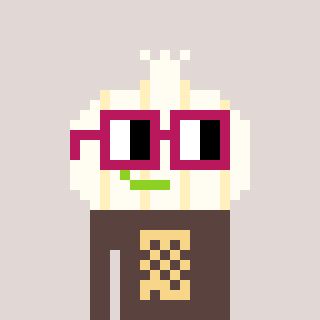
a pixel art character with square dark red glasses, a garlic-shaped head and a darkbrown-colored body on a warm background